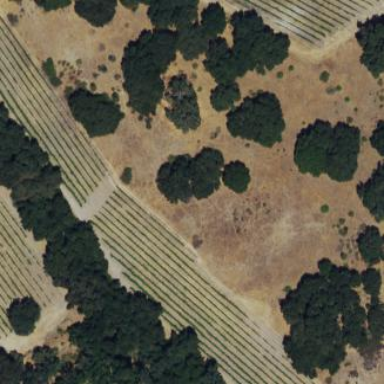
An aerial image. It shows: Vineyard where grapes are grown.